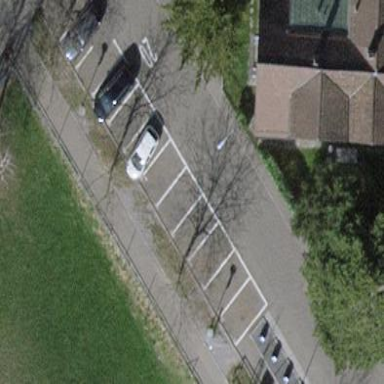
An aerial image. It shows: Street-side parking lot with asphalt surface.